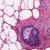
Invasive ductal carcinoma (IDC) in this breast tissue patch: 0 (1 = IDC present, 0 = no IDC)